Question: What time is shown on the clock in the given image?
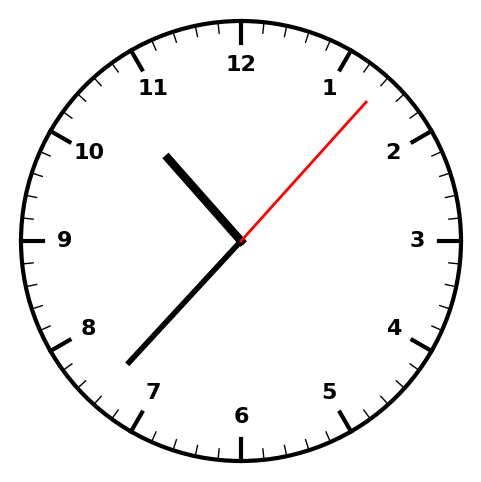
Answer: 10:37:07